Aerial crown-view tile of a tropical tree (Barro Colorado Island, Panama), acquired 20241216:
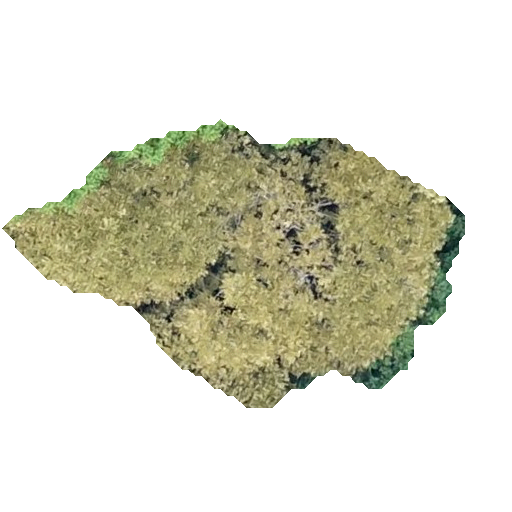
Species: Dipteryx oleifera
GBIF accepted scientific name: Dipteryx oleifera
Crown area: 119.2 m²